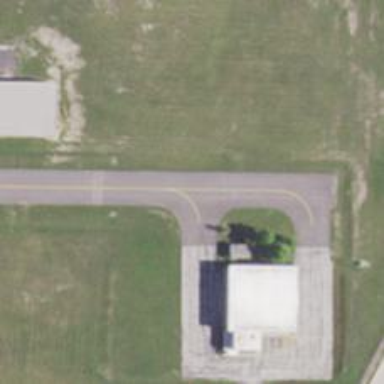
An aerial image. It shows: View of taxiway at the airport.